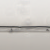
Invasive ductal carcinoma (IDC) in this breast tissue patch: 0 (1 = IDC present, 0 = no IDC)